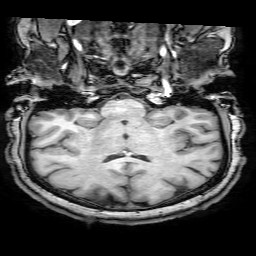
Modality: T1w
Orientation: sagittal
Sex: female
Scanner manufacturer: philips
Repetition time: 0.008149 s
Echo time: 0.00373 s